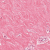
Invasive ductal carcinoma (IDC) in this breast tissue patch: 0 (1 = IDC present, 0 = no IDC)